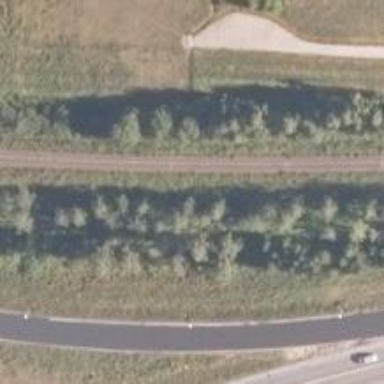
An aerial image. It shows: Railway track with continuous electrified contact line.